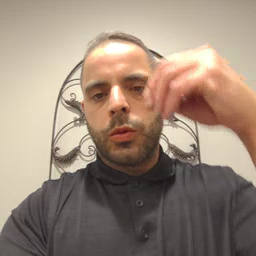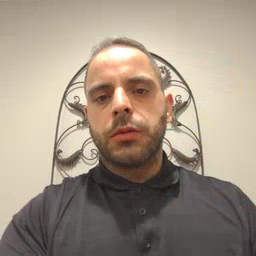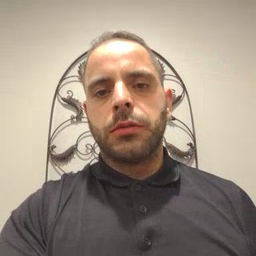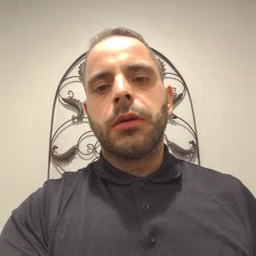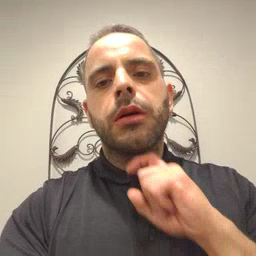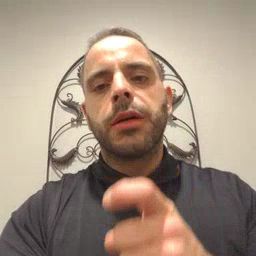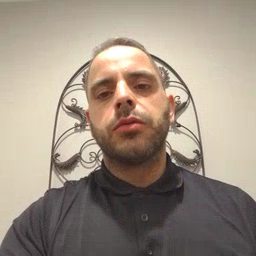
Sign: garbage